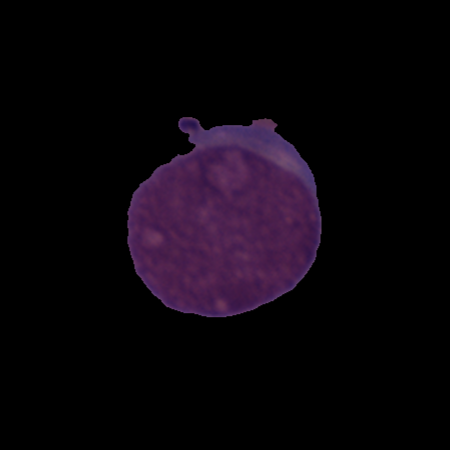
Label: healthy